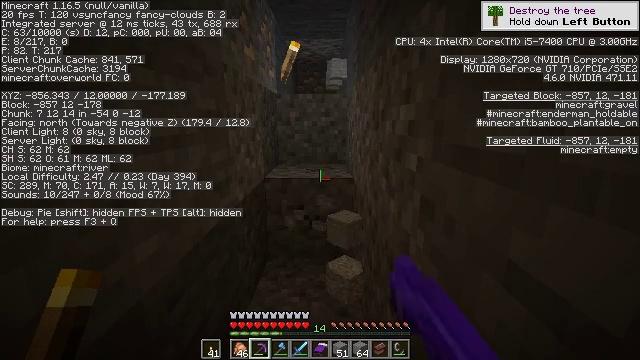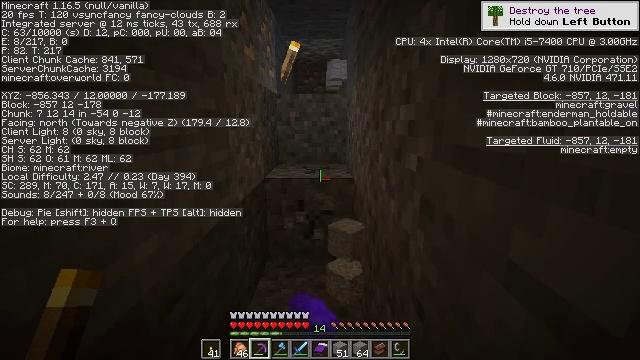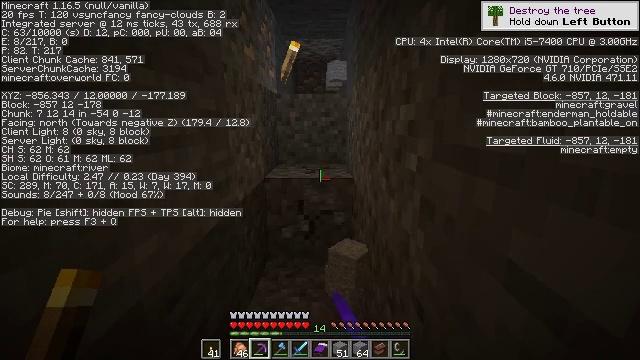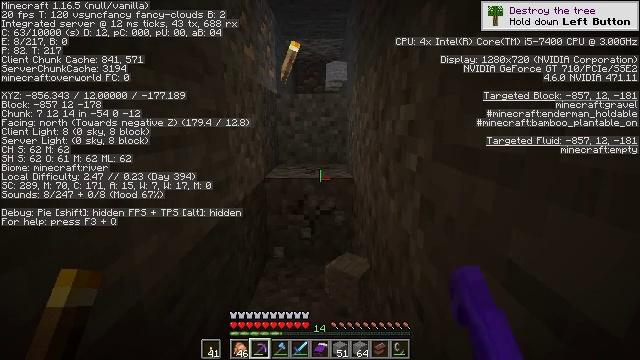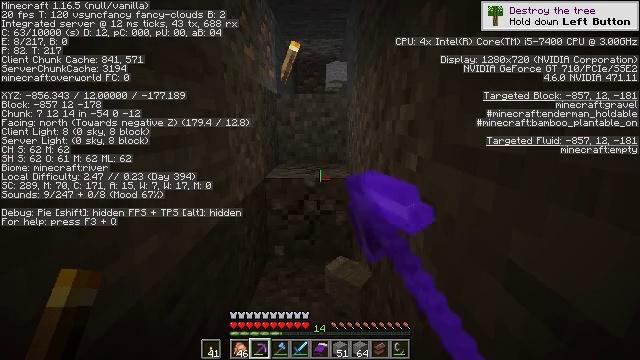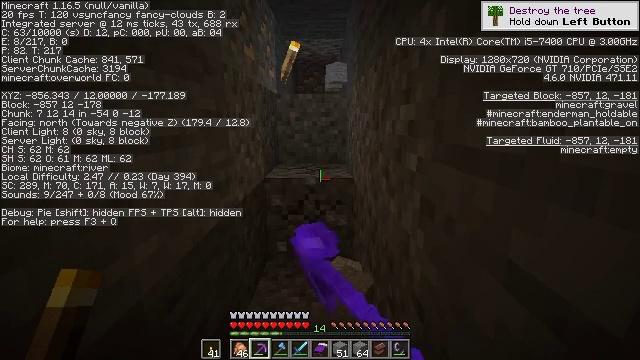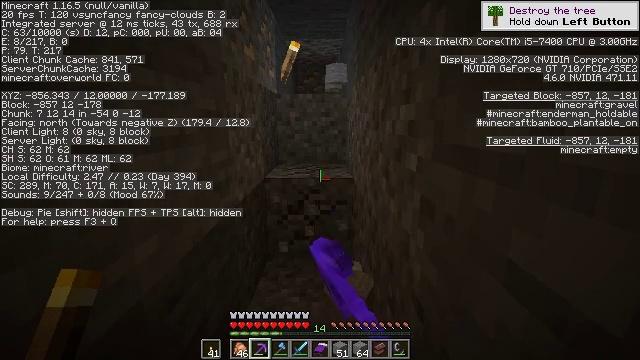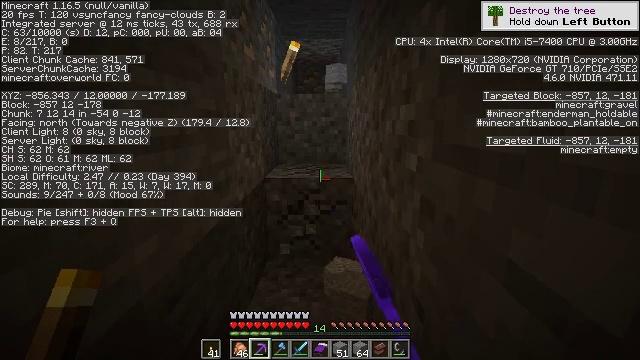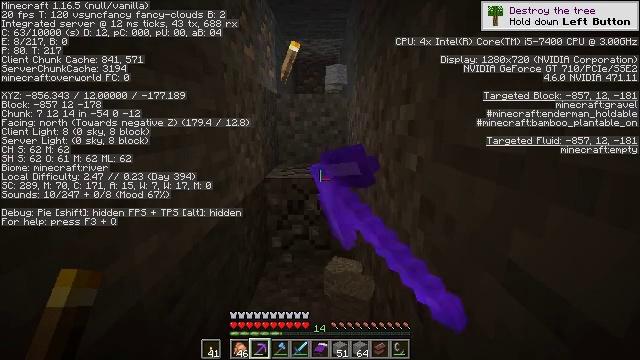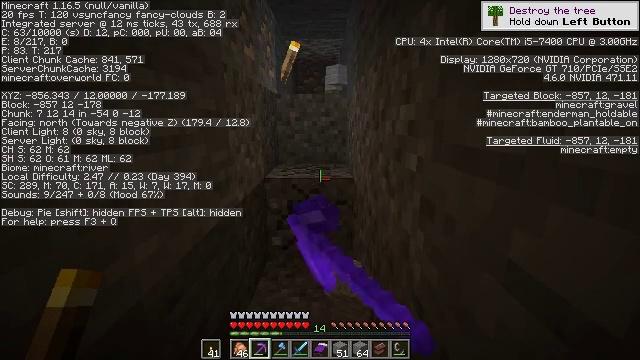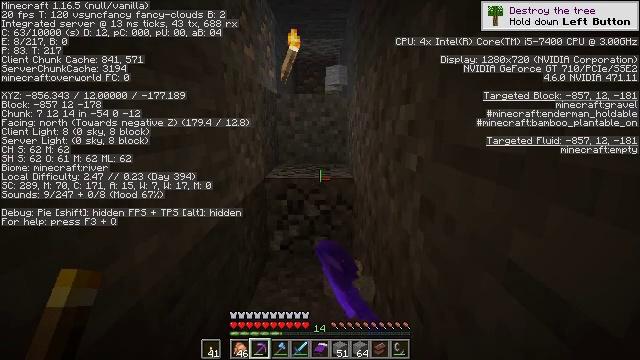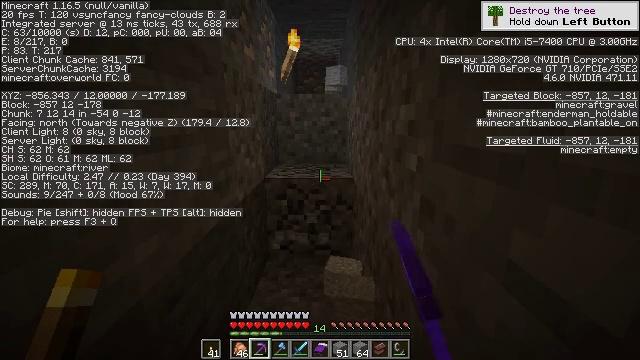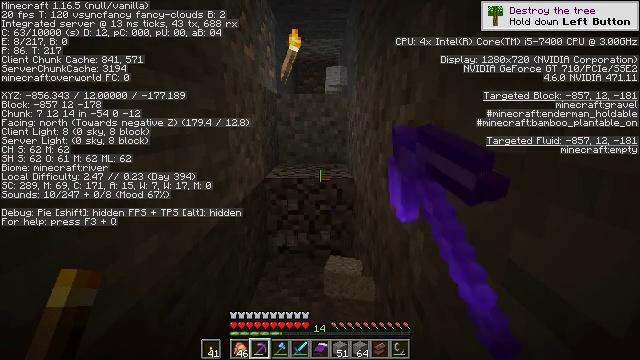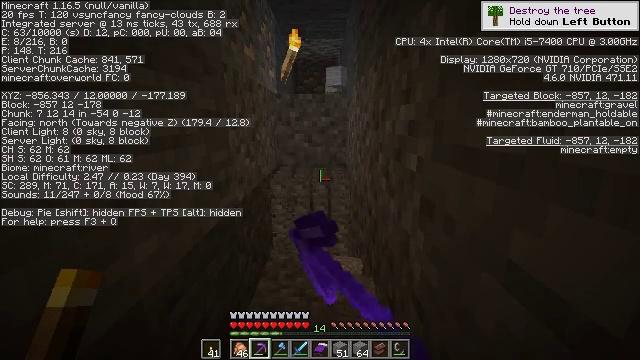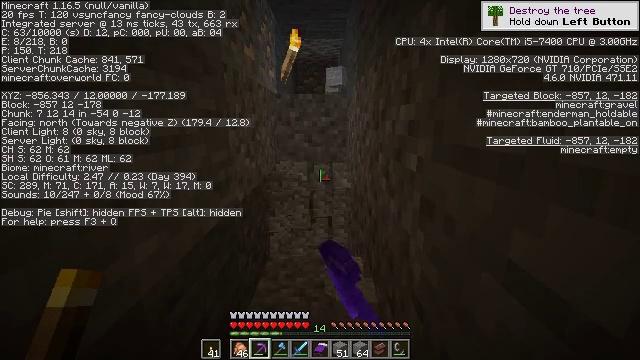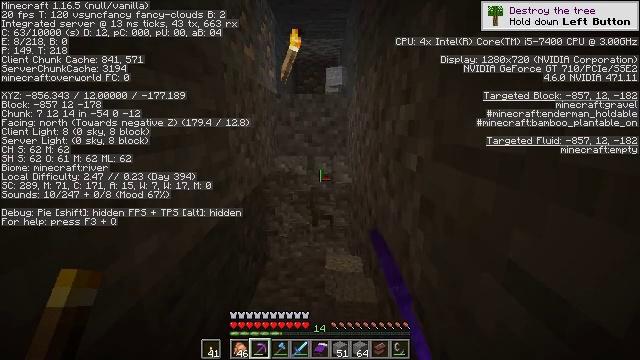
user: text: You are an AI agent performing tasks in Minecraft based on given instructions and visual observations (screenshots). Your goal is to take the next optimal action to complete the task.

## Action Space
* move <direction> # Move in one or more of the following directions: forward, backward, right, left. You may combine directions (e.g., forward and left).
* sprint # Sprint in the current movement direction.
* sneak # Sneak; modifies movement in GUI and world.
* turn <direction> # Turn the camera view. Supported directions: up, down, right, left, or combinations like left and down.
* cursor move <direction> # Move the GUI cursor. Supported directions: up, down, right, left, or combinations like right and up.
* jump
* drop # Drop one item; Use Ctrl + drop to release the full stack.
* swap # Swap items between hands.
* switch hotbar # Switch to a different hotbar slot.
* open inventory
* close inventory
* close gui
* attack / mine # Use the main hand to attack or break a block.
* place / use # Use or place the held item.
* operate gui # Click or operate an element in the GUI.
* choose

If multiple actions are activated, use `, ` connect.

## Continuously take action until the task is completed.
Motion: motion action
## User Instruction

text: Break the gravel block.
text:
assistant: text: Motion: attack / mine
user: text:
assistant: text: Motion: attack / mine
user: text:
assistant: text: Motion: attack / mine
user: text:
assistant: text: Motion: attack / mine
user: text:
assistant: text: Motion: attack / mine
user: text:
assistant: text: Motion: attack / mine
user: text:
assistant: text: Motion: attack / mine
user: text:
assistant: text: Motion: attack / mine
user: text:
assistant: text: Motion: attack / mine
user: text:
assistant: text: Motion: attack / mine
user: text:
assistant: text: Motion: attack / mine
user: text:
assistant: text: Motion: attack / mine
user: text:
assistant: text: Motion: attack / mine
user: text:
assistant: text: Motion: attack / mine
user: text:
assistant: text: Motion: attack / mine
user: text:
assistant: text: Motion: attack / mine
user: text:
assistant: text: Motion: move forward, attack / mine
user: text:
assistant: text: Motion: move forward, attack / mine
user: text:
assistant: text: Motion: move forward, attack / mine
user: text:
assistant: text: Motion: attack / mine
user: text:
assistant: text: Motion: attack / mine
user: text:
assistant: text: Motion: attack / mine
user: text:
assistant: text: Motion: attack / mine
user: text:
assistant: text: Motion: attack / mine
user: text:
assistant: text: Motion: attack / mine
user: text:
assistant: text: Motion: attack / mine
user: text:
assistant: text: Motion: attack / mine
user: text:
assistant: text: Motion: attack / mine
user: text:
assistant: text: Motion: attack / mine
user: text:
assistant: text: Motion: attack / mine